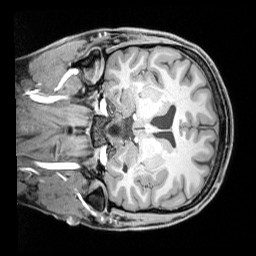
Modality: T1w
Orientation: coronal
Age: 31
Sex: male
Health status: healthy
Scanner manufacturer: siemens
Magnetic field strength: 3 T
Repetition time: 1.65 s
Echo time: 0.00182 s